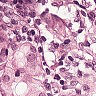
Metastatic tissue present: yes